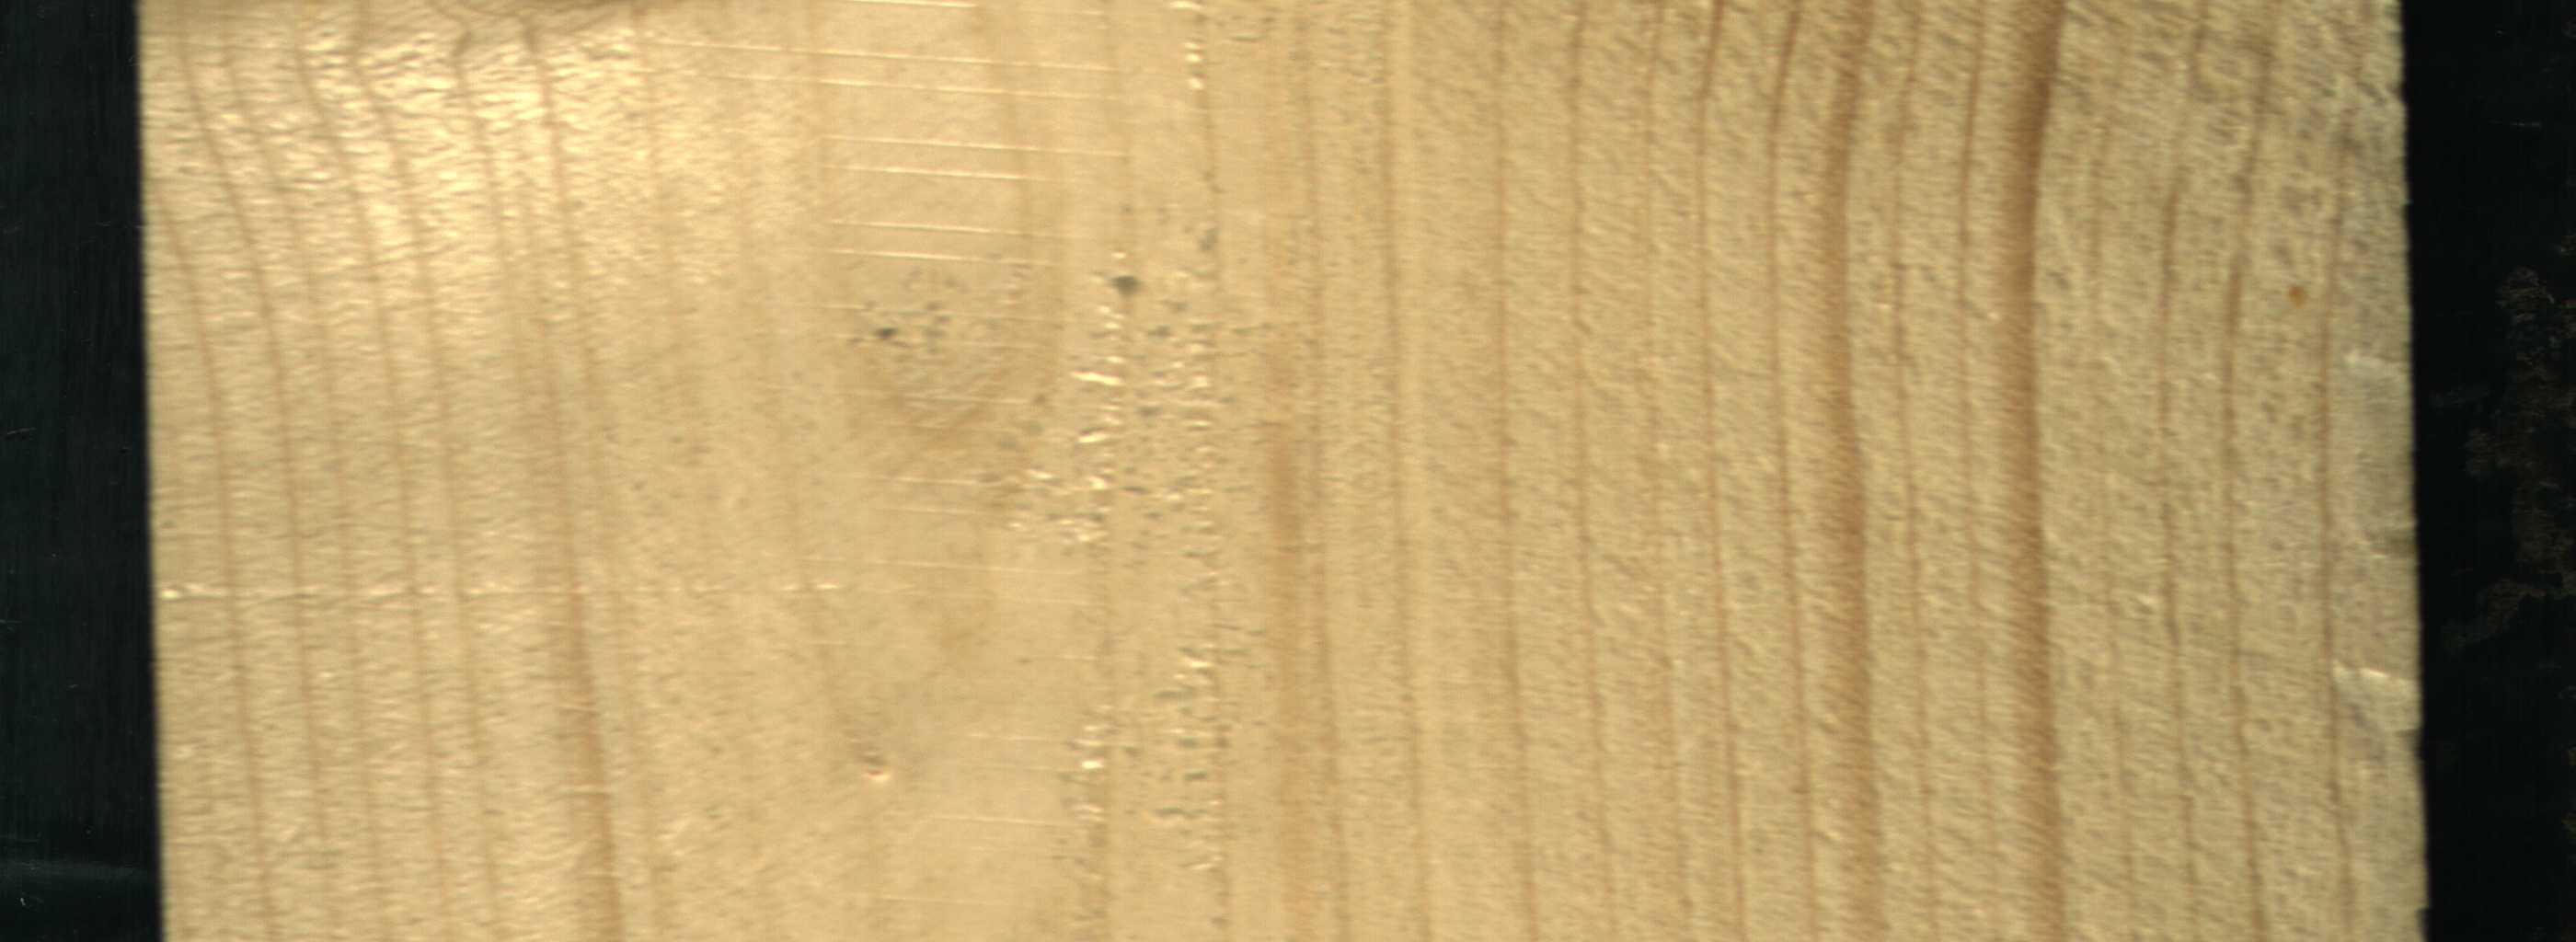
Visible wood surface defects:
Quartzity